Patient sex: M
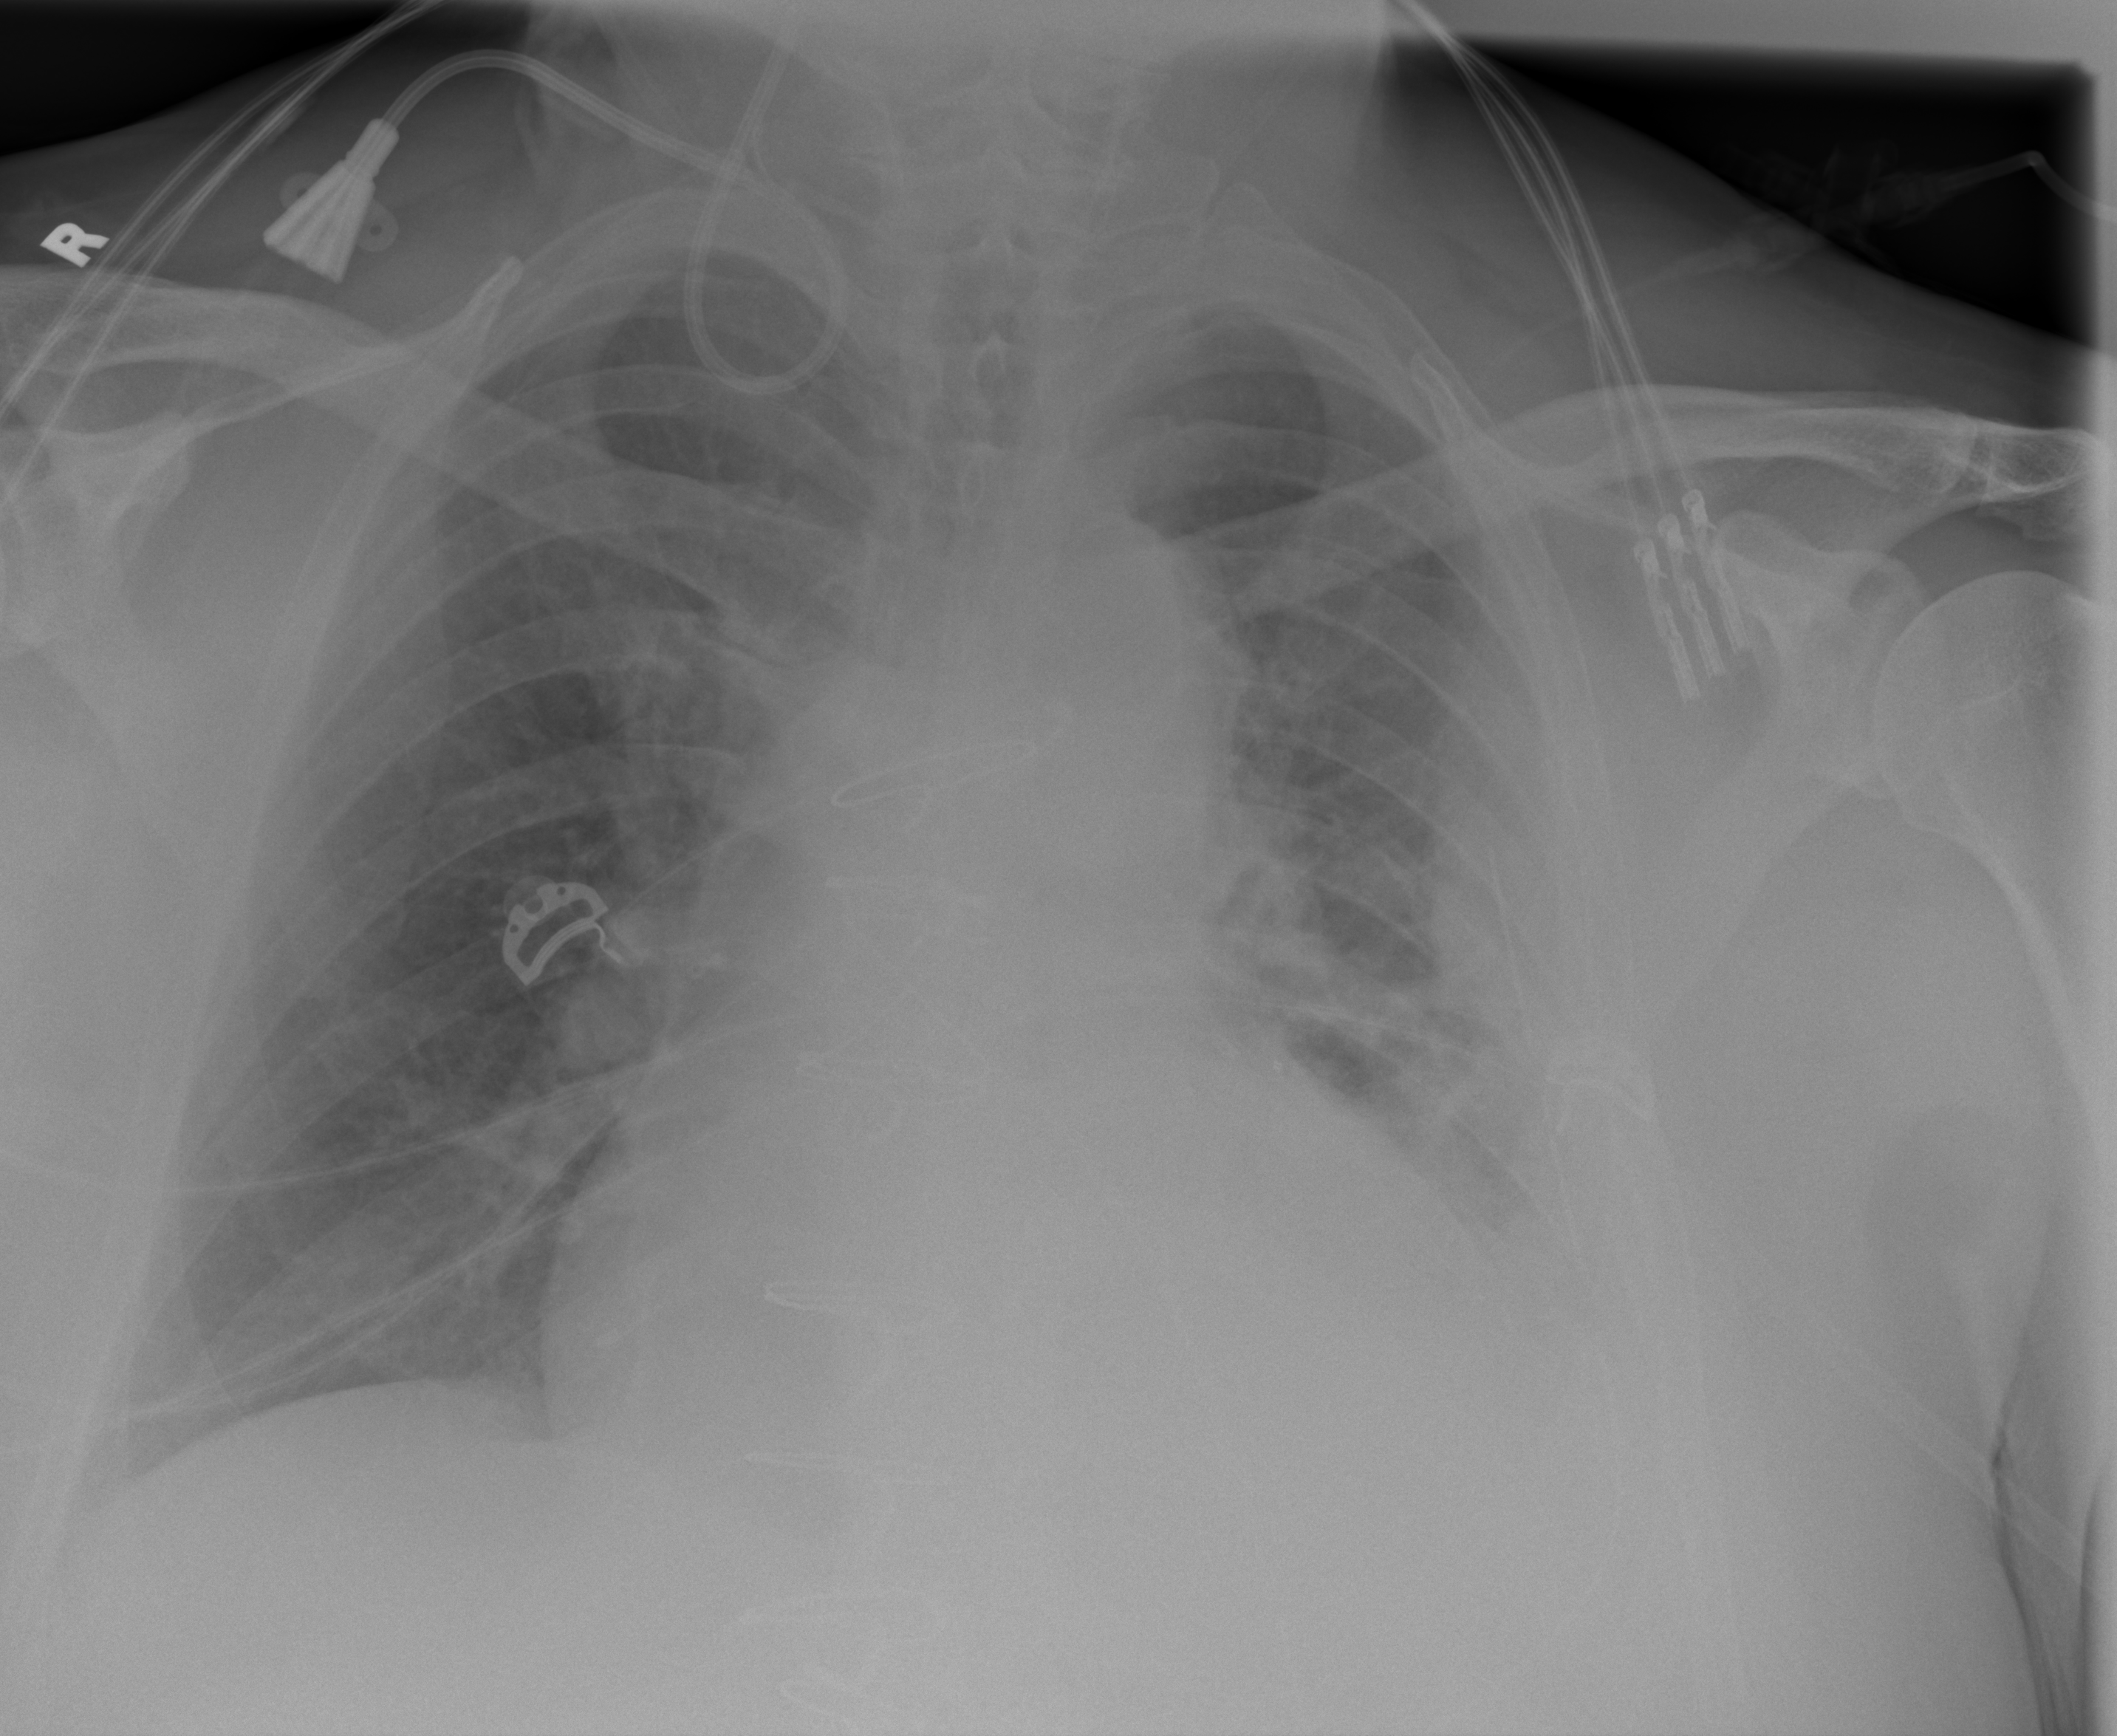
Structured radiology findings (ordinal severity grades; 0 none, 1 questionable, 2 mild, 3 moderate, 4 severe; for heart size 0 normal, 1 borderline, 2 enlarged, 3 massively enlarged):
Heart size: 2
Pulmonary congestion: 2
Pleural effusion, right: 0
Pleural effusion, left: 3
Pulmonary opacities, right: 0
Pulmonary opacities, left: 2
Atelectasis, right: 0
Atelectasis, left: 3